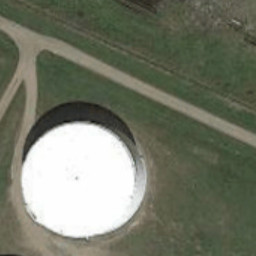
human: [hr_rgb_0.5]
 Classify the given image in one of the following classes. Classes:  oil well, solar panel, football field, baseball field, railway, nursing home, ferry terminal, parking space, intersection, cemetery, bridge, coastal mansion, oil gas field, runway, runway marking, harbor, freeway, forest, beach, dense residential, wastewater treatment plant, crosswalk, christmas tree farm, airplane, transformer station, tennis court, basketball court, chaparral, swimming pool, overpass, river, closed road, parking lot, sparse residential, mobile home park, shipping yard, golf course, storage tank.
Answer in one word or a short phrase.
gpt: storage tank